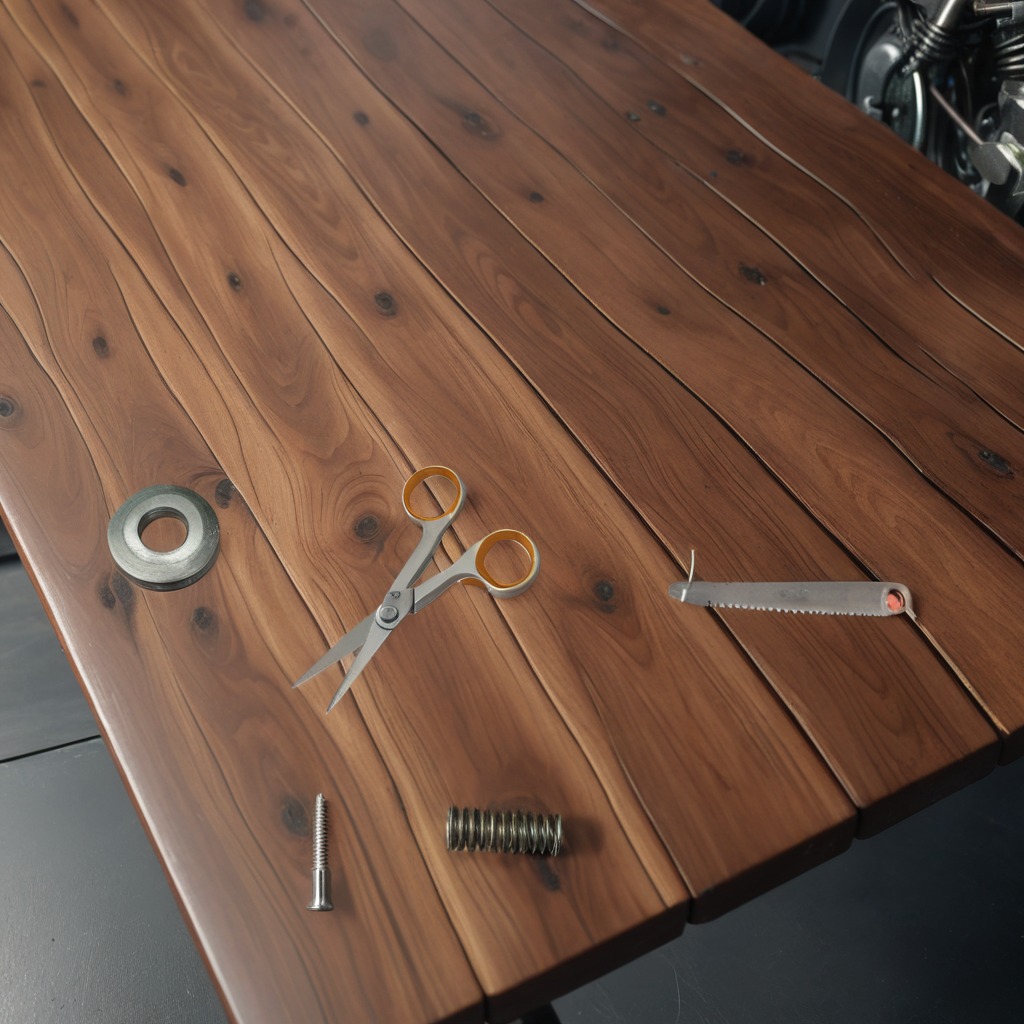
A flat metal washer, a metal machine screw, a coiled metal spring, a handheld metal saw, and a pair of scissors are lying on the wooden table in the garage.